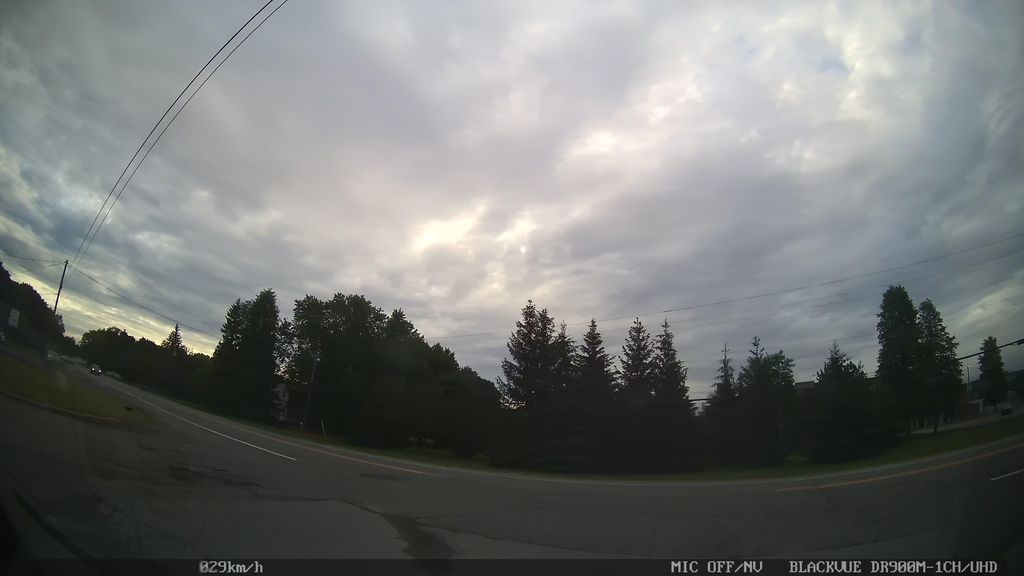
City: ottawa-gatineau